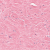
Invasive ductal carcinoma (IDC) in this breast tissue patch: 0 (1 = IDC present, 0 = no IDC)